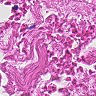
Metastatic tissue present: no